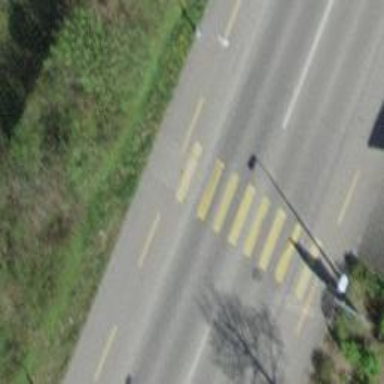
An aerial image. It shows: Asphalt road with primary highway and cycle track.